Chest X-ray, PA view. Patient: 31 years old, sex F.
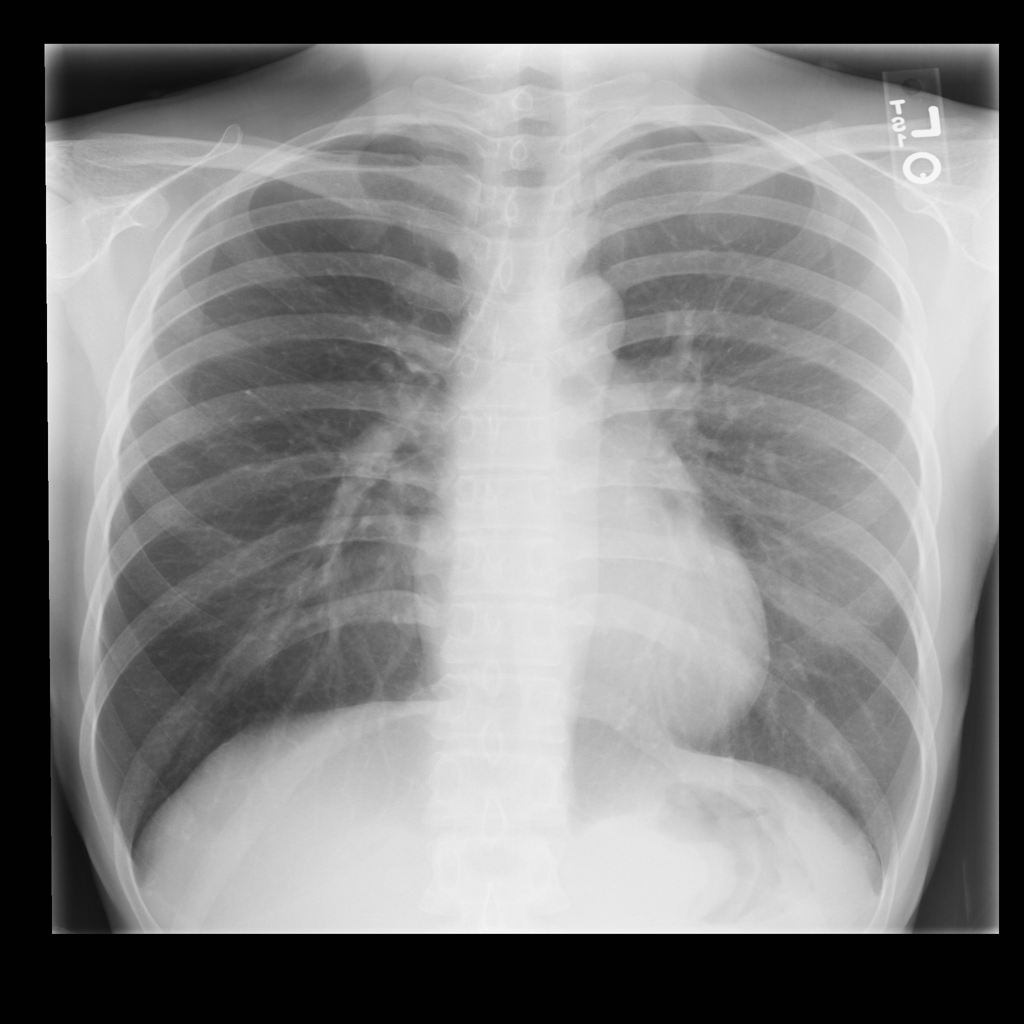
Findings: No Finding